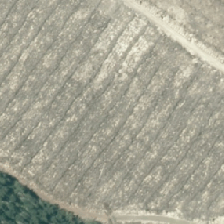
Land cover: harvested_forest